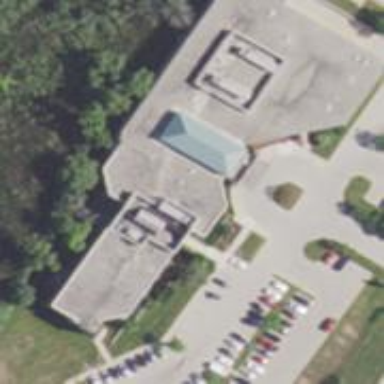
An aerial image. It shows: Commercial building.